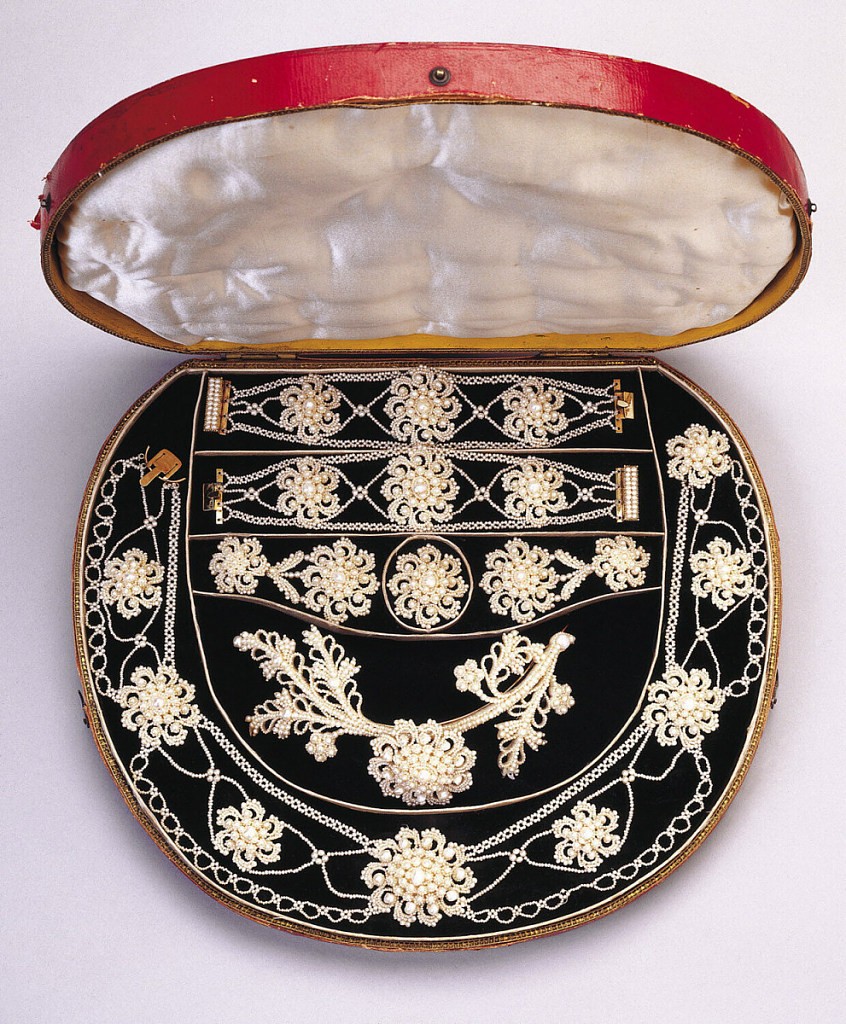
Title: Earrings
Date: ca. 1830
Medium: Seed pearls, mother-of-pearl, gold, fiber
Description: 1946-50-47/51: Parure composed of seed pearl necklace, brooch, ha...;     1946-50-47: Necklace comprising eight sunburst-ornaments of se...;     1946-50-48-a,b: Brooch of woven seed pearls making a flower and th...;     1946-50-49: Hair ornament of woven pearls making flowers in a ...;     1946-50-50-a,b: Pair of earings of woven pearls making a flower. E...;     1946-50-51-a,b: Bracelet of woven pearls making a row of flowers; ...